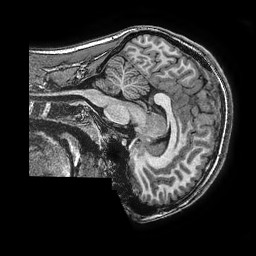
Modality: T1w
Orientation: sagittal
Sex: male
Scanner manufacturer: ge
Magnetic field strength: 3 T
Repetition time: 0.0077 s
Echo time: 0.003436 s